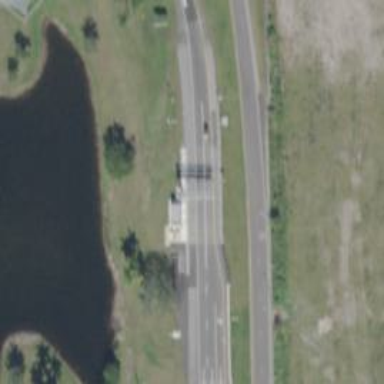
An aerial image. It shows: Toll gantry on the road.